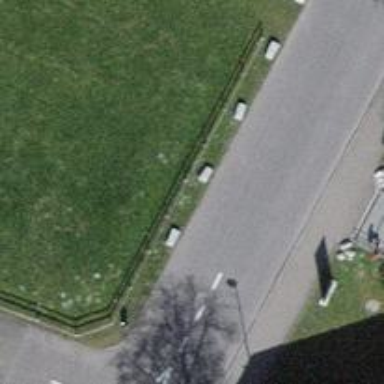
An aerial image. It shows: Block barrier.